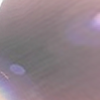
Label: sunburn